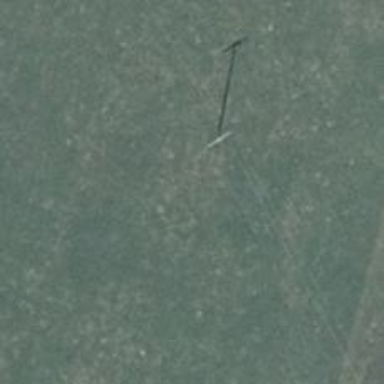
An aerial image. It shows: Power pole.